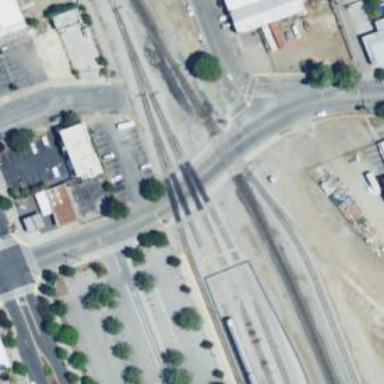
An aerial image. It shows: Railway level crossing.